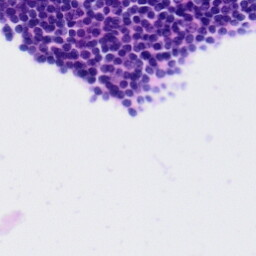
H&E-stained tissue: Tonsil